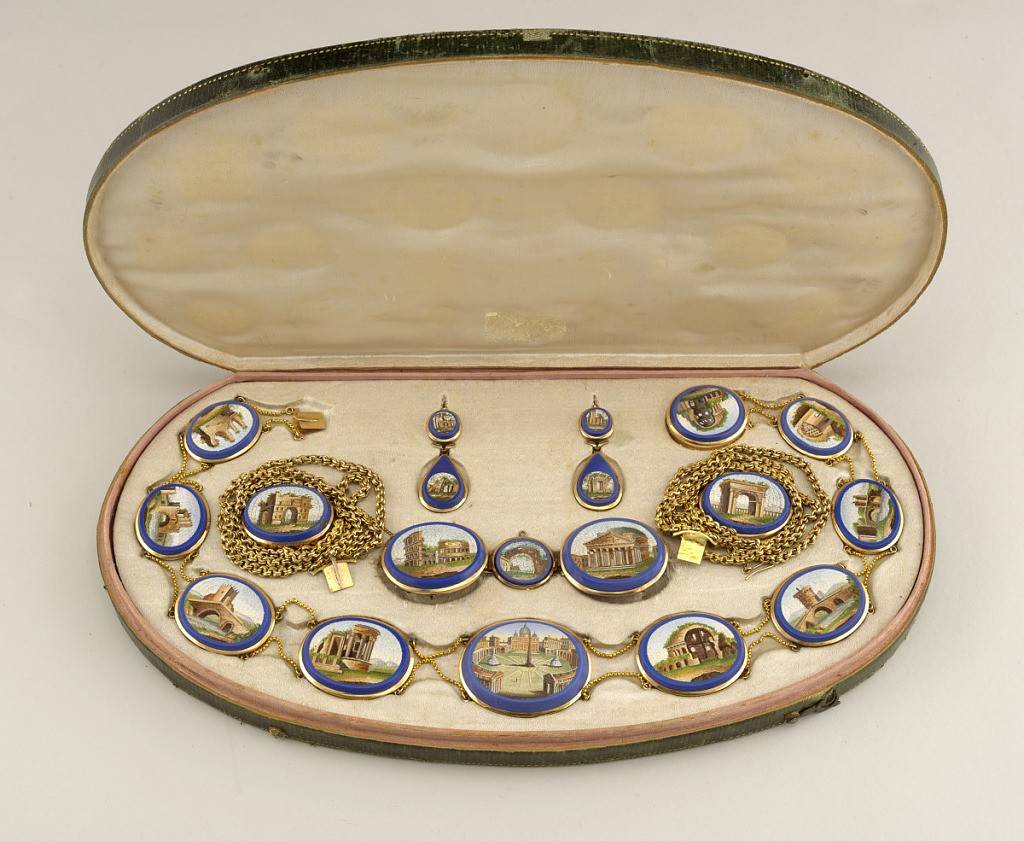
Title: Micro-mosaic
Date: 1800–1825
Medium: Gold sheet and wire, glass mosaics
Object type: Brooch
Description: A gold oval brooch outlined in blue with an inner image of the Colisseum in Rome. Brooch is part of a set.